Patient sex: M
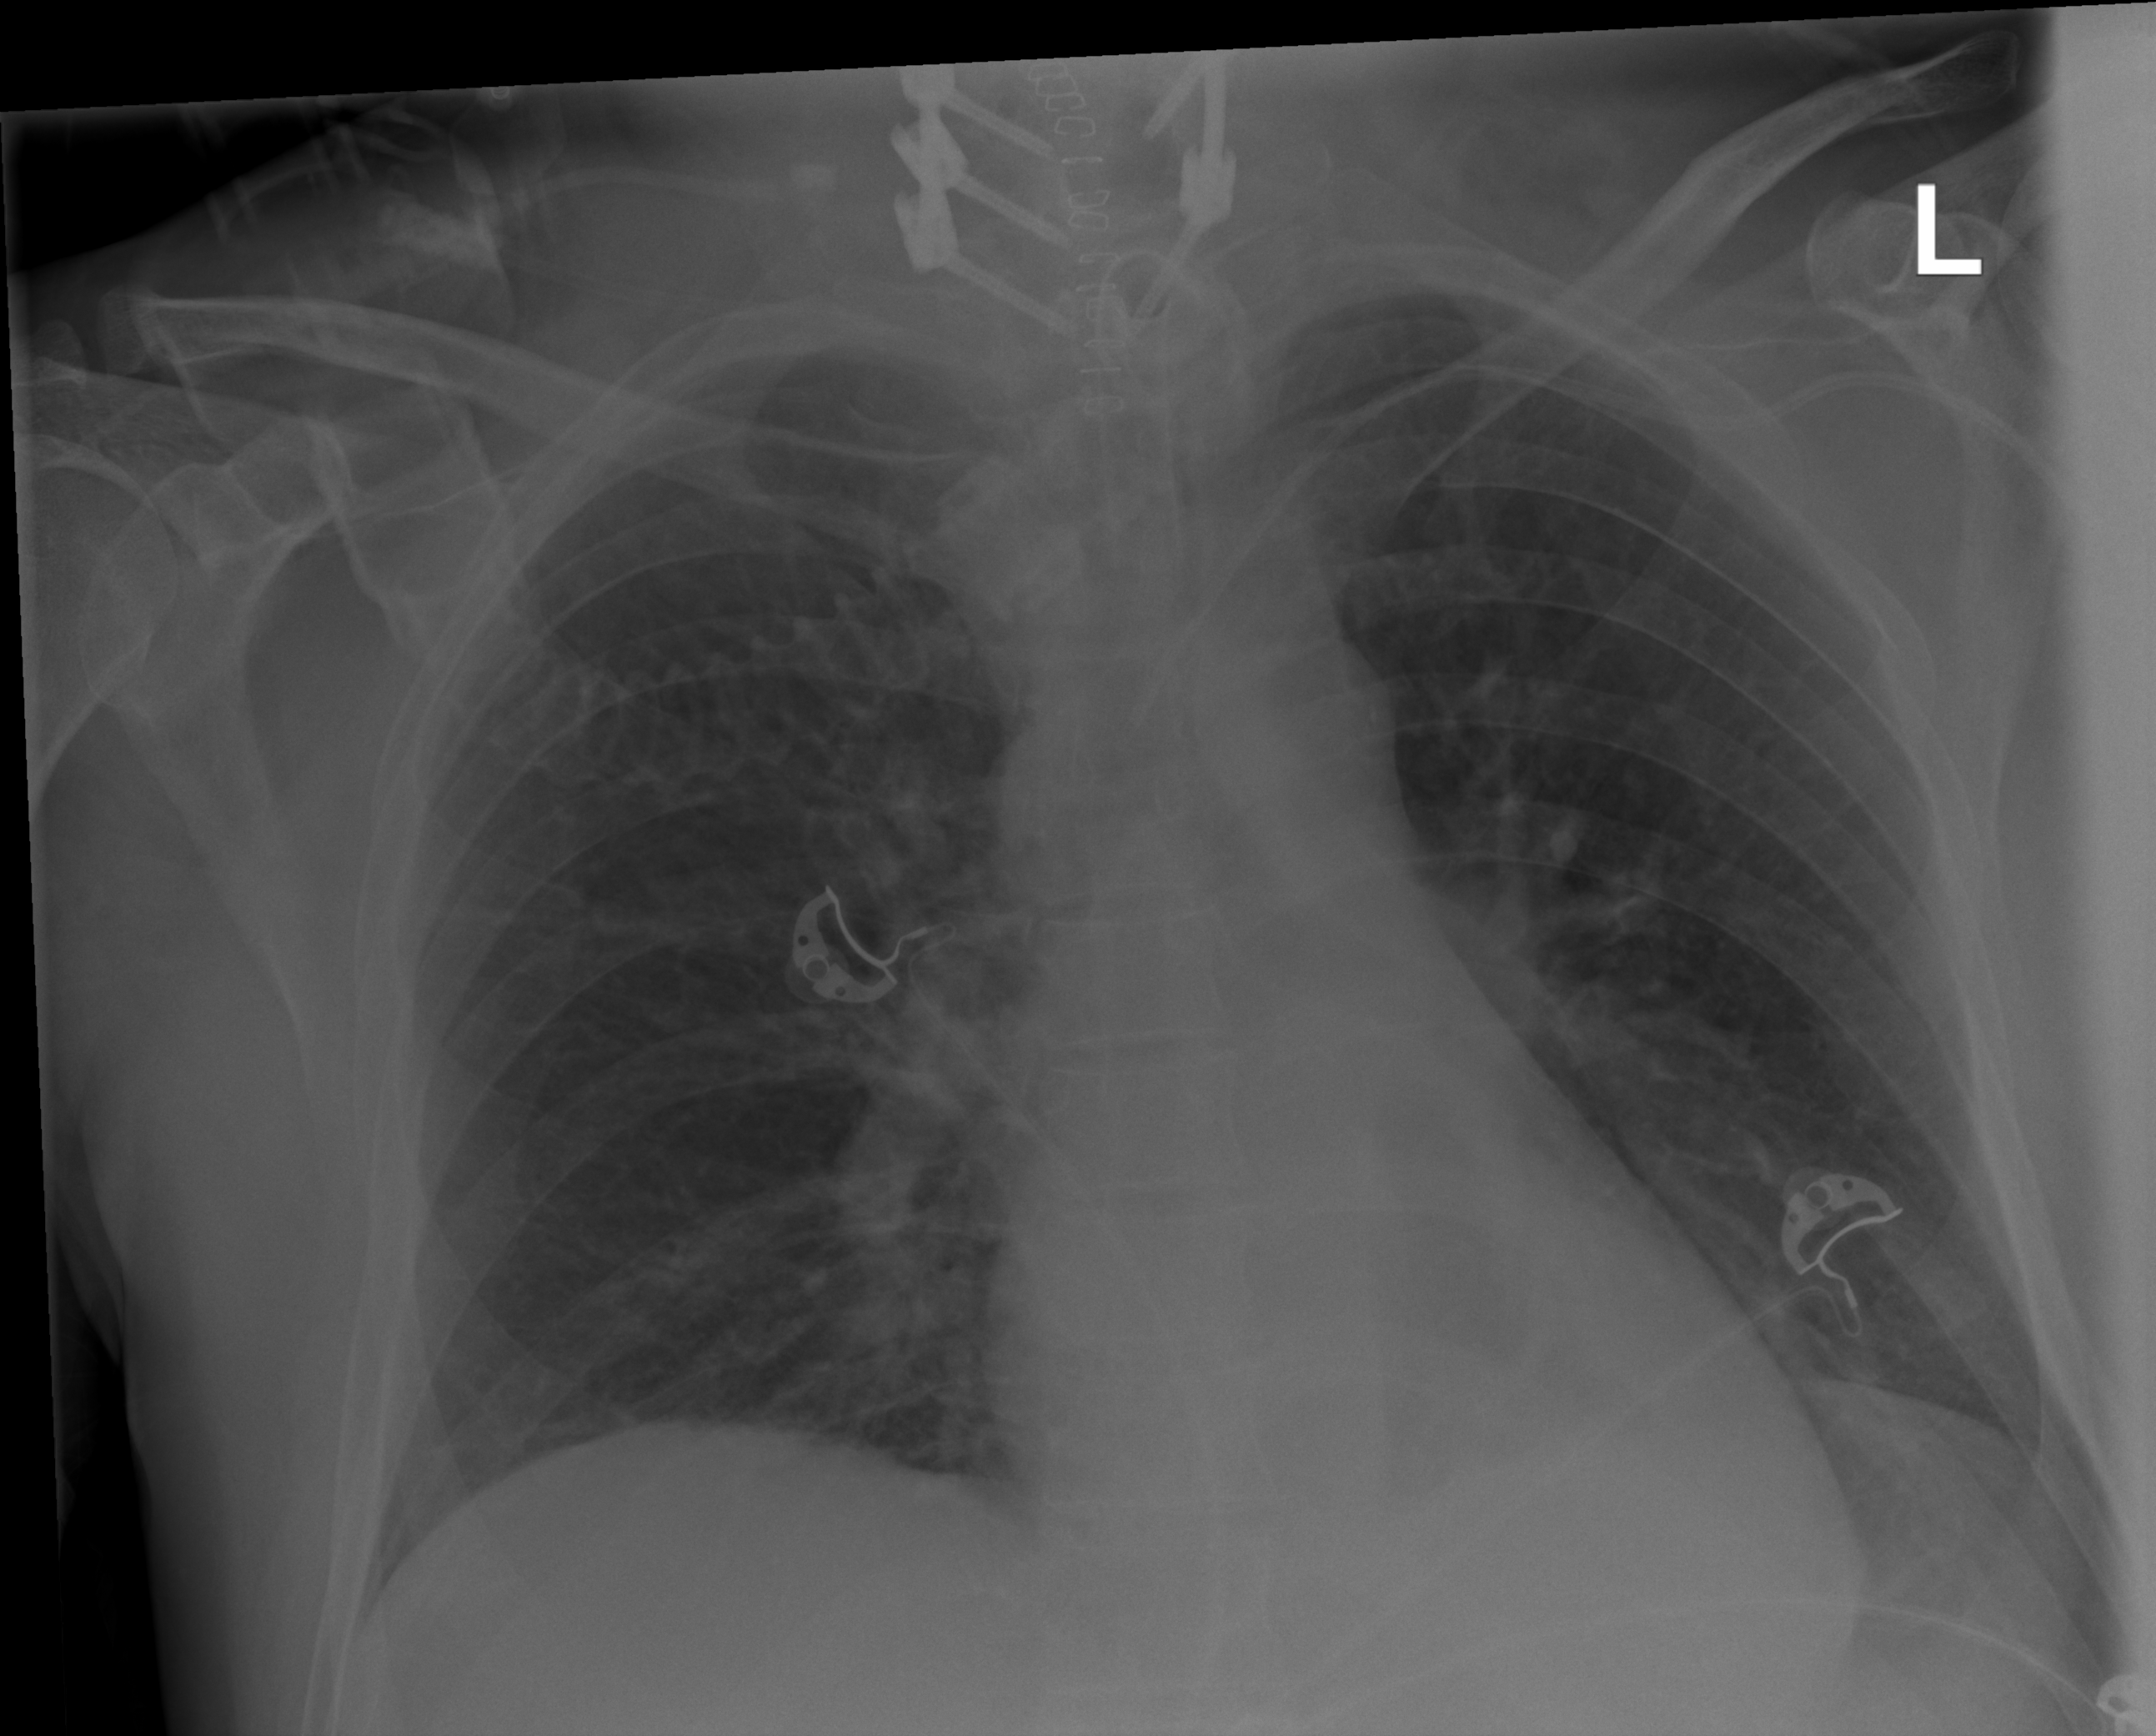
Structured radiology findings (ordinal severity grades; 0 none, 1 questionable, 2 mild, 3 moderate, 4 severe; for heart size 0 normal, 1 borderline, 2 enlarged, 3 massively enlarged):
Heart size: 0
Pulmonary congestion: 0
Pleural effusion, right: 0
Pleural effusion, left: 0
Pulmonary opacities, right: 2
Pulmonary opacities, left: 2
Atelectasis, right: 2
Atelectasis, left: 2